Question: I have a problem with grid view layout on Android. I can't find solution to eliminate extra space in grid view. I tried a lot of things (numColumns, columnWidth, stretchMode, gravity) and advices (from StackOverflow), but nothing works correctly. I spent almost 8 hours with this problem. Here is a code of grid view:
'''
<GridView
android:id="@+id/lookbook_gridview"
android:layout_width="fill_parent"
android:layout_height="wrap_content"
android:listSelector="@null"
android:padding="0dip"
android:layout_margin="0dip"
android:verticalSpacing="0px"
android:horizontalSpacing="0px"
android:numColumns="auto_fit"
android:columnWidth="160px"
android:stretchMode="columnWidth"
android:gravity="center"
android:layout_gravity="center"
android:background="#000"
android:cacheColorHint="#000"
android:descendantFocusability="afterDescendants"
android:layout_alignParentTop="true"
android:layout_above="@id/buttons">
</GridView>
'''
I also tried to reduce extra space programically:
'''
private void setGridview()
{
GridView gridview = (GridView) findViewById(R.id.lookbook_gridview);
Display display = ((WindowManager) getSystemService(WINDOW_SERVICE)).getDefaultDisplay();
int gridSize = display.getWidth();
int count = gridSize / 160; // image has 160x160 px
int colWidth = (gridSize / count) - PADDING;
gridview.setColumnWidth(colWidth);
gridview.setNumColumns(count);
}
'''
But it works only on my HTC Desire (right), but on emulator (left) with the same display resolution and the same API version - it is not working.

Does somebody know, how to set images in gridview without any special padding or space to work successfully with all resolutions and devices?
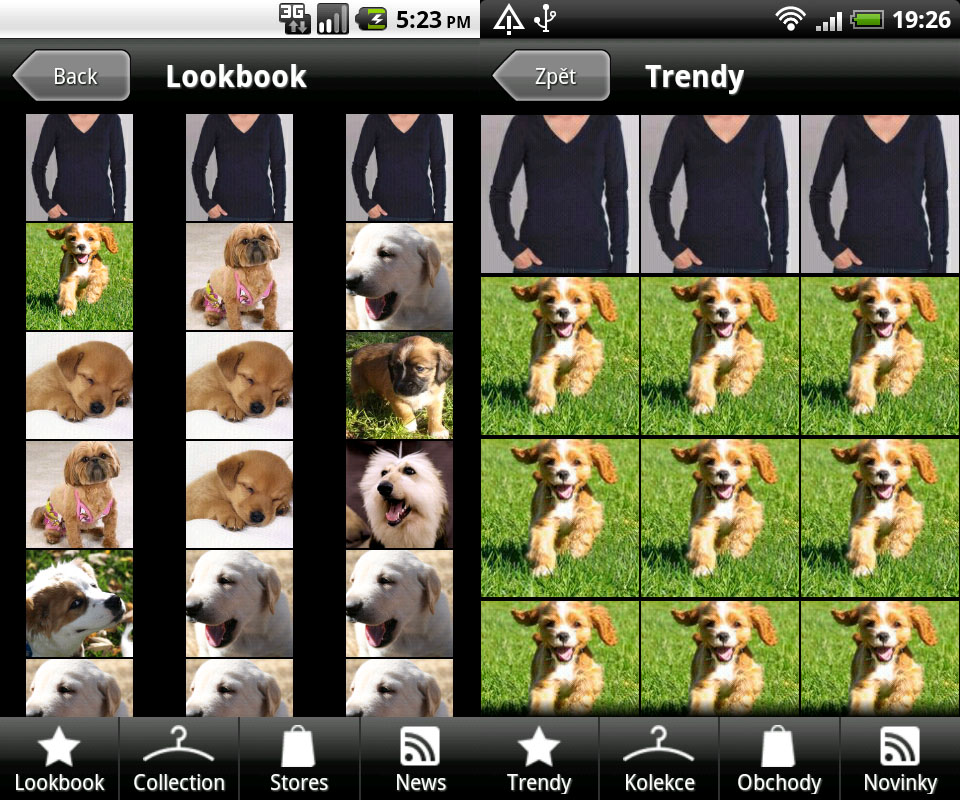
Answer: To solve my problem I used this gridView:
'''
<GridView xmlns:android="http://schemas.android.com/apk/res/android"
android:id="@+id/MyGrid" android:layout_width="fill_parent"
android:layout_height="fill_parent"
android:padding="0dp"
android:verticalSpacing="2dp"
android:horizontalSpacing="2dp"
android:scrollingCache="true"
android:smoothScrollbar="true"
android:clipChildren="true"
android:alwaysDrawnWithCache="true"
android:numColumns="auto_fit"
android:columnWidth="100dp"
android:stretchMode="columnWidth"
android:gravity="center_horizontal"
android:background="#000000">
</GridView>
'''
The most important thing is the 'clipChildren' property.